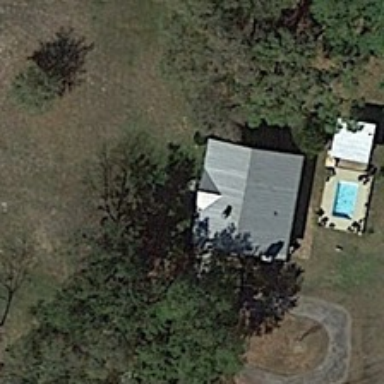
A hot spring pool are on the green hill .